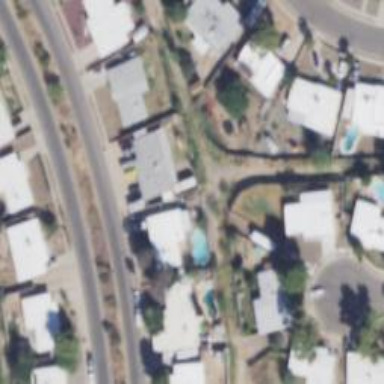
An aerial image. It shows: Alley classified as service road.